Question: I want to retrieve IP address of my computer (same as I get on <URL>
I have a win32 project.
<URL> is the code that I am using, as I didnt find any tutorial on this, I could get following info, but not the IP address which I saw for my computer on the whatsmyip.org :(
The IP I got on whatsmyip.org starts with 116.x.x.x

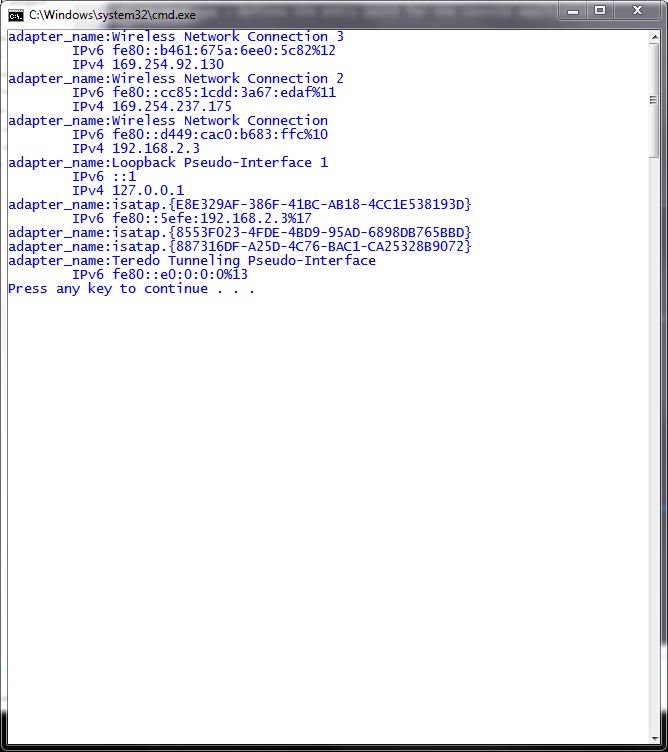
Answer: Your code gets adapter addresses, which are local. If you want your Internet address, you need to use the Internet, not your local network. You need to replicate the functionality of asking an external site what IP it sees you connecting from. See <URL> for some suggestions for how to do that.
Retrieving 'http://icanhazip.com' will do it. You can use whatever HTTP library you like.